Aerial crown-view tile of a tropical tree (Barro Colorado Island, Panama), acquired 20241112:
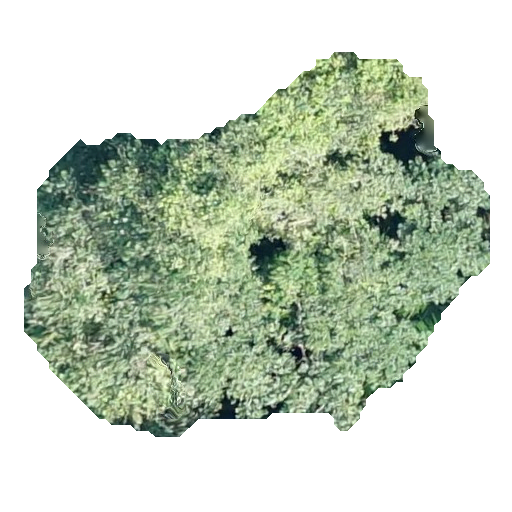
Species: Trattinnickia aspera
GBIF accepted scientific name: Trattinnickia aspera
Crown area: 192.98 m²